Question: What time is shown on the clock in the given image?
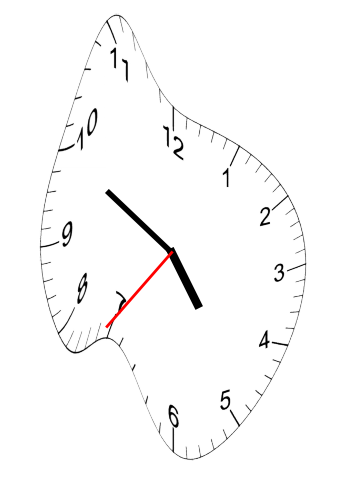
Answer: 04:49:36